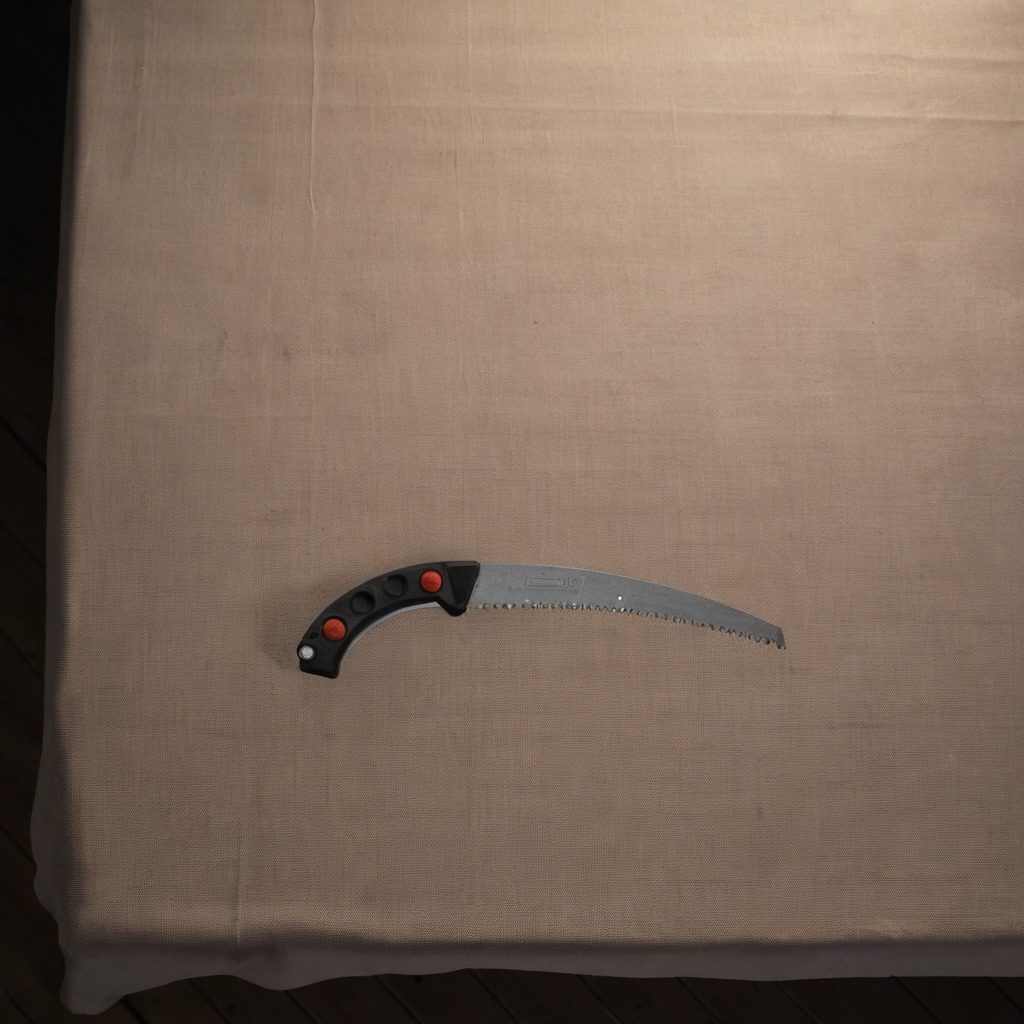
A handheld metal saw lies on a clean wooden table inside a workshop at night dim ambient light soft shadows worn but beneath the cloth